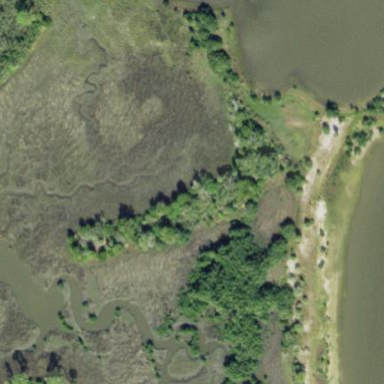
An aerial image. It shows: Saltmarsh wetland area.